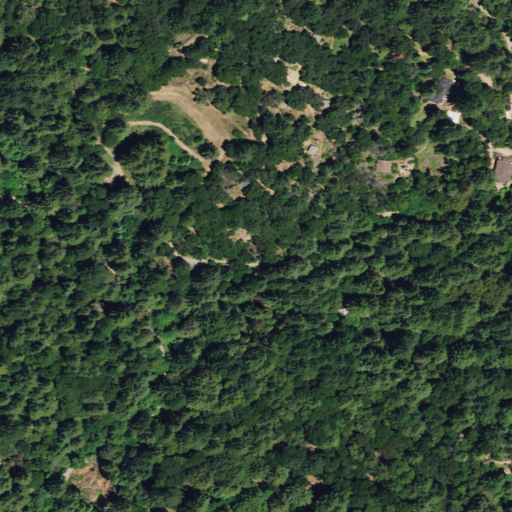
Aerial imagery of valley in California named Sleeper Gulch containing evergreen forest, mixed forest, and open development